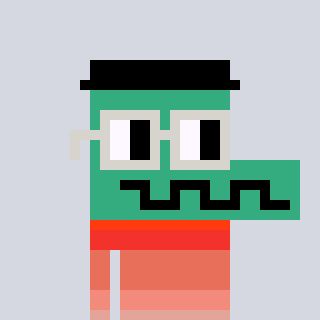
a pixel art character with square light gray glasses, a crocodile-shaped head and a foggrey-colored body on a cool background